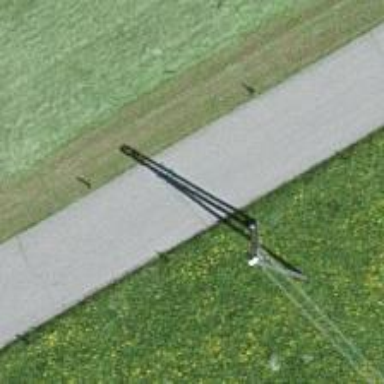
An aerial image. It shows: Power pole.